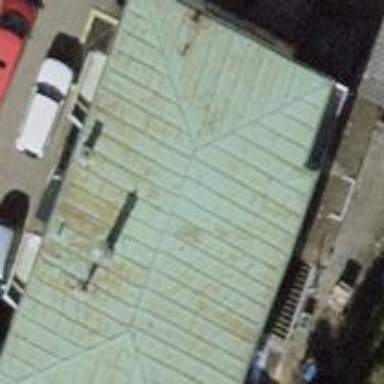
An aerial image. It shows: Industrial building.